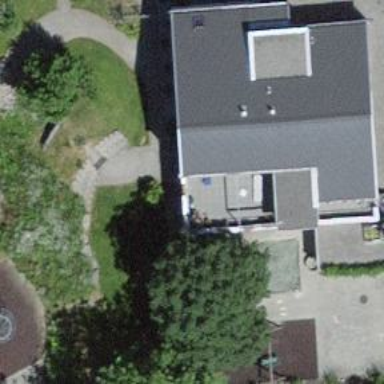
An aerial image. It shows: Kindergarten building.